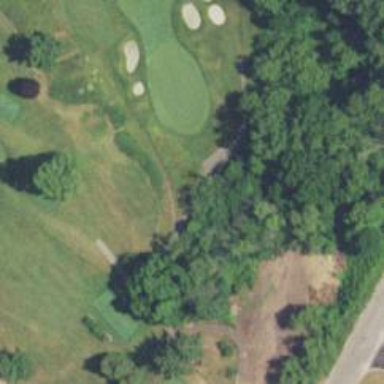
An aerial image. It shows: Path for golf carts.